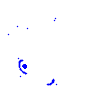
Particle: electron